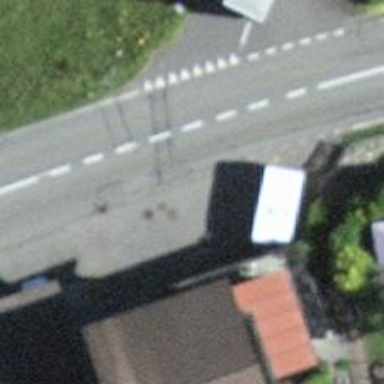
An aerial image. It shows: Bus stop with platform for public transport.